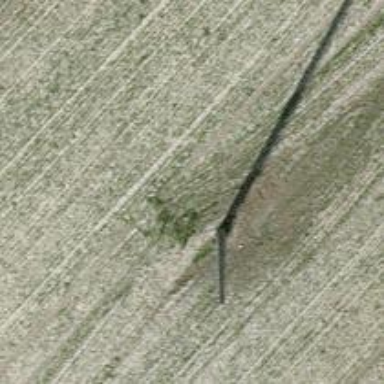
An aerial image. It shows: Communication mast tower.